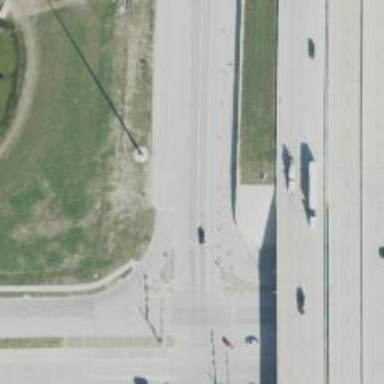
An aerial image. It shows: Secondary road with frontage road.